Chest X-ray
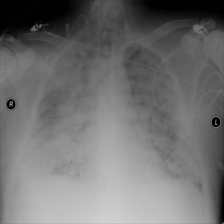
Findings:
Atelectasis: negative
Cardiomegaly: negative
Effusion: negative
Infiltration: positive
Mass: negative
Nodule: negative
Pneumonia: negative
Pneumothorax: negative
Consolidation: negative
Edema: negative
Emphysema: negative
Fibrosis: negative
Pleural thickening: negative
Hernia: negative